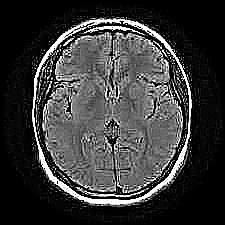
Label: notumor